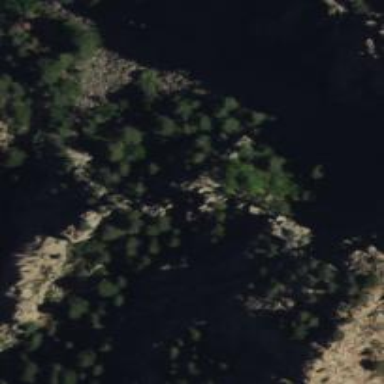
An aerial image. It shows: Cliff in nature.